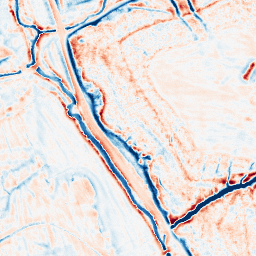
Category: edge_preserving
Decomposition family: bilateral
Decomposition parameters: d: 15
sigma_color: 50
sigma_space: 75
Upsampling method: quintic
Upsampling parameters: scale: 4
Upsampling scale: 4